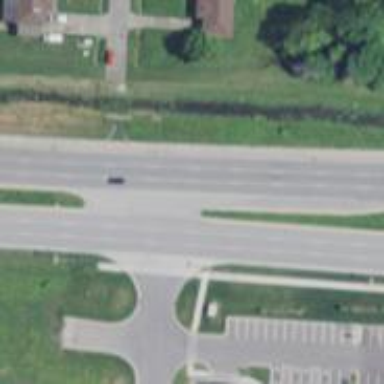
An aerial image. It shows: Primary link highway.